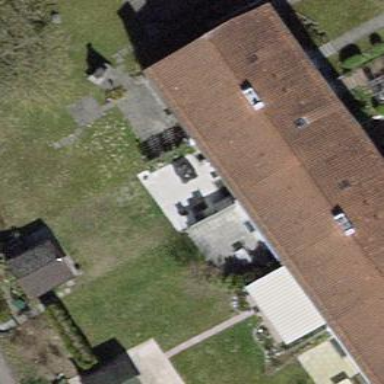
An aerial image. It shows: Building with tile roof.